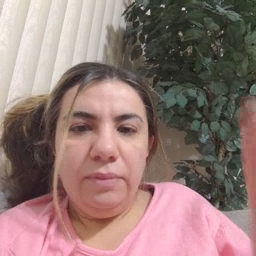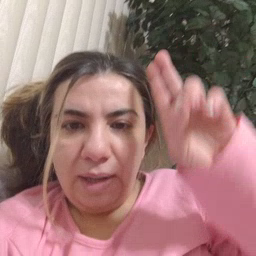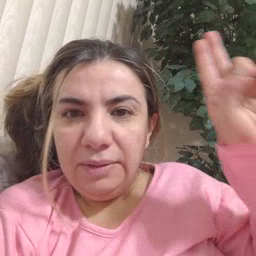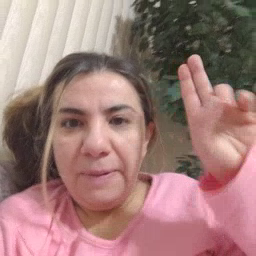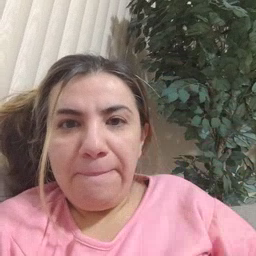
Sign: uncle